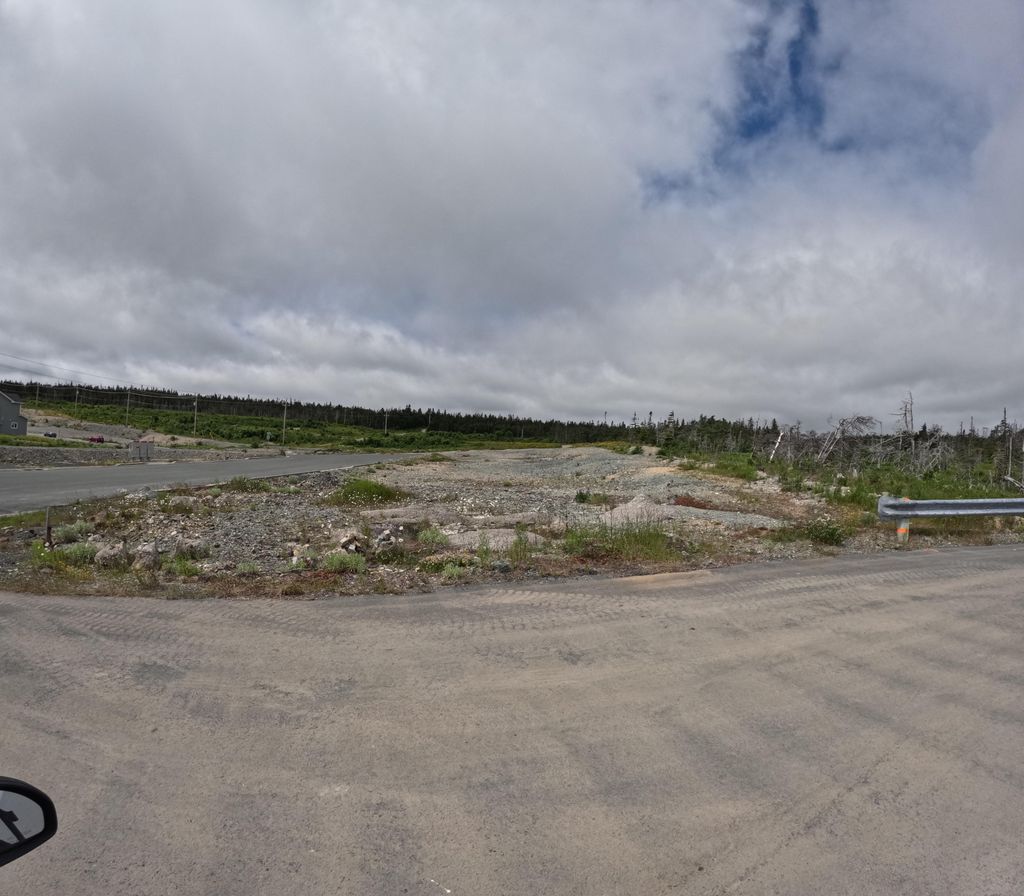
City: st_johns